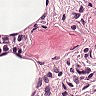
Metastatic tissue present: no